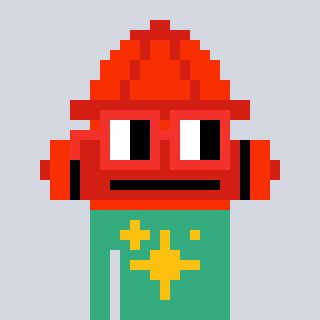
a pixel art character with square red glasses, a fire hydrant-shaped head and a teal-colored body on a cool background